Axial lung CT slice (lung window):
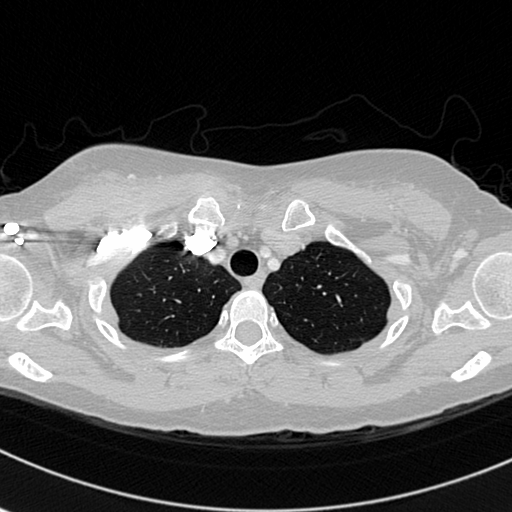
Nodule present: no